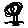
Label: tree